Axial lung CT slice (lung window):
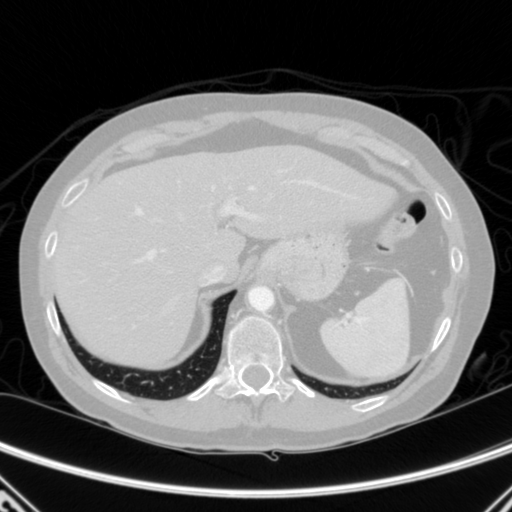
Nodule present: no